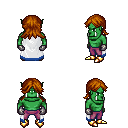
a pixel art fantasy rpg character, male body template, orc, green skin, white trimmed cape, magenta pants, brunette loose hair, metal gloves, gold boots, four views (front, back, left, right), 2x2 character sprite sheet, small pixel art, hard edges, no anti-aliasing